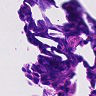
Metastatic tissue present: no